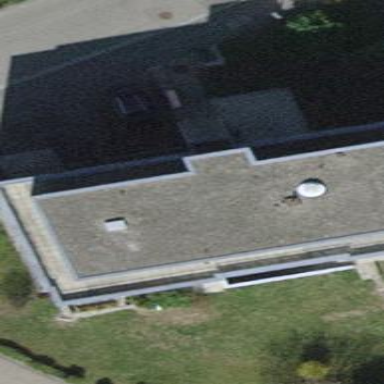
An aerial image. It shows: Flat roofed apartment building.